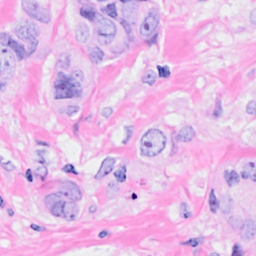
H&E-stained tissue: Breast